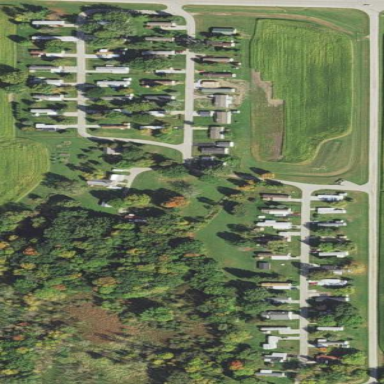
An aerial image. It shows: Residential area designated as trailer park.